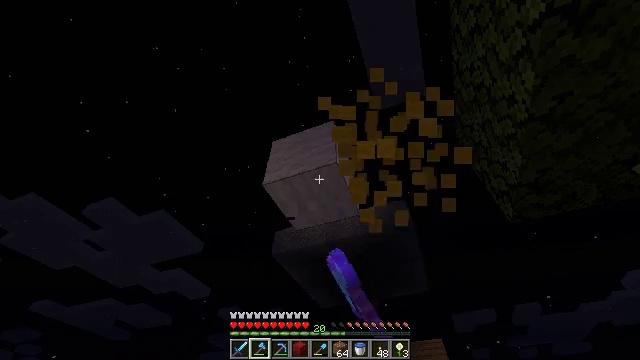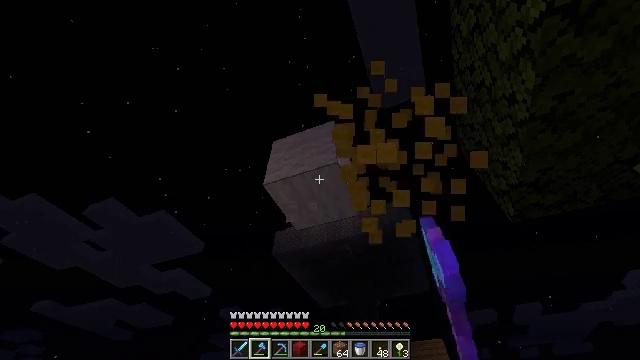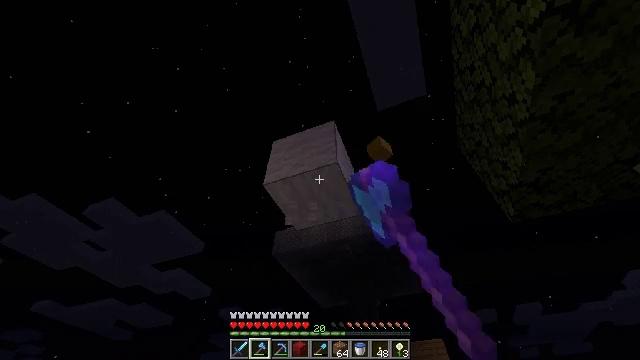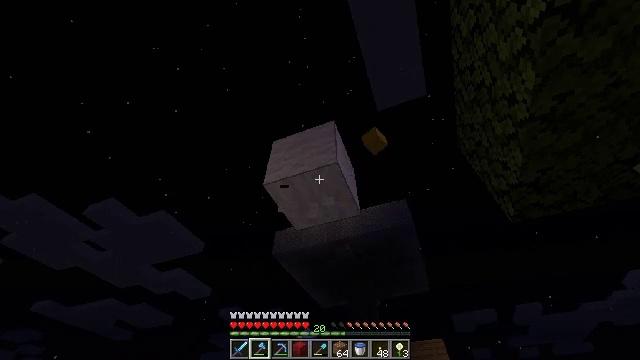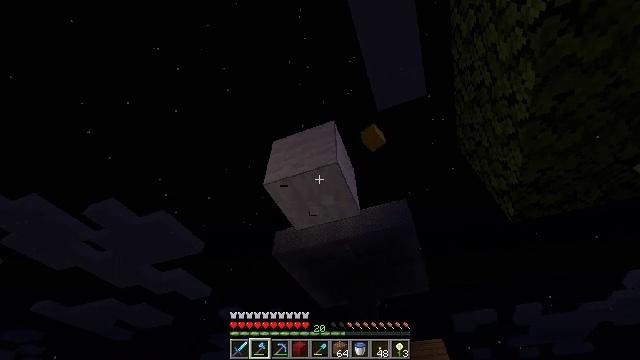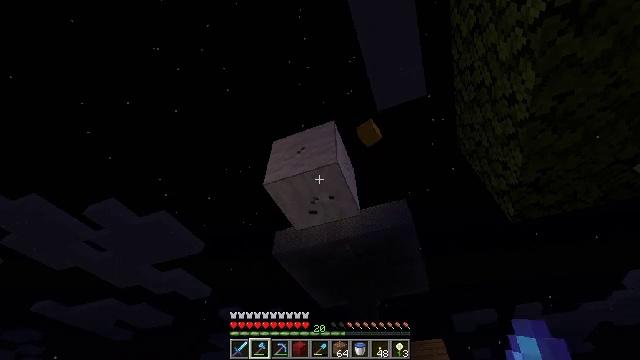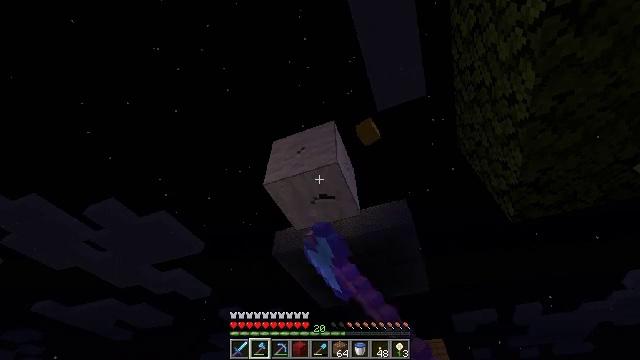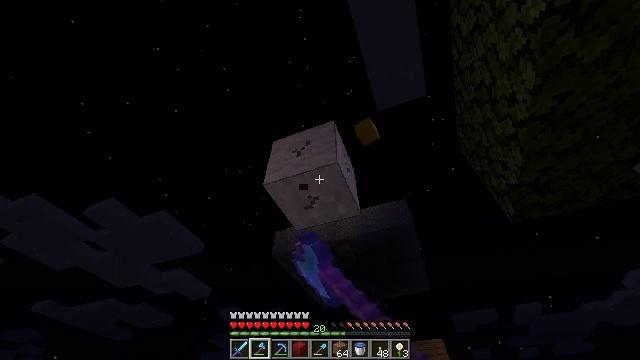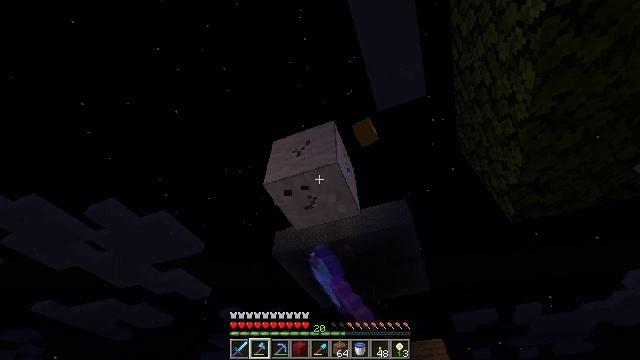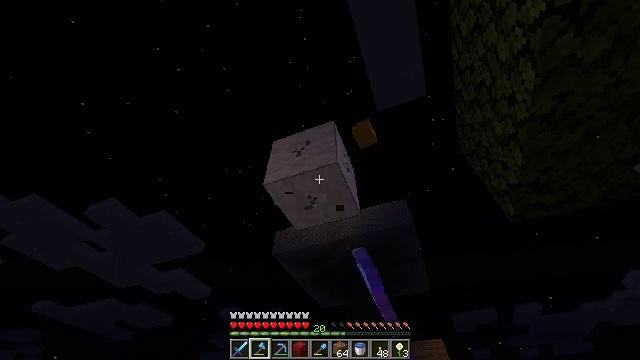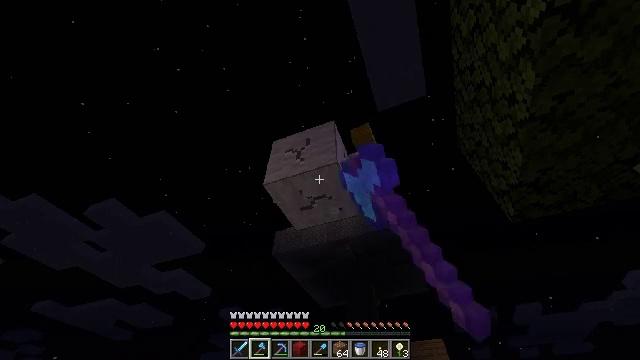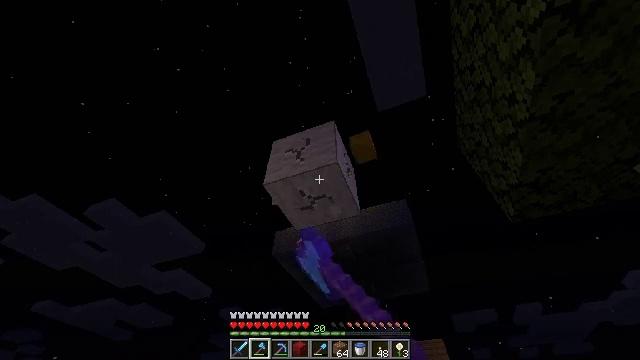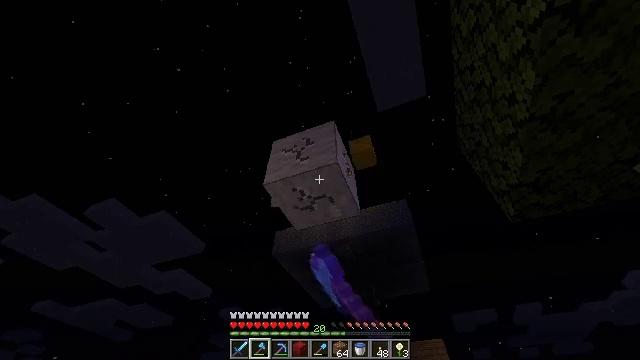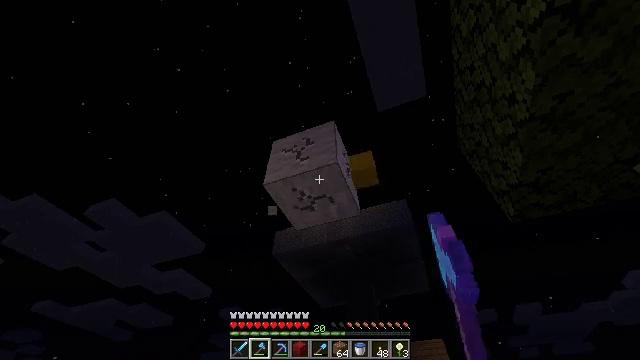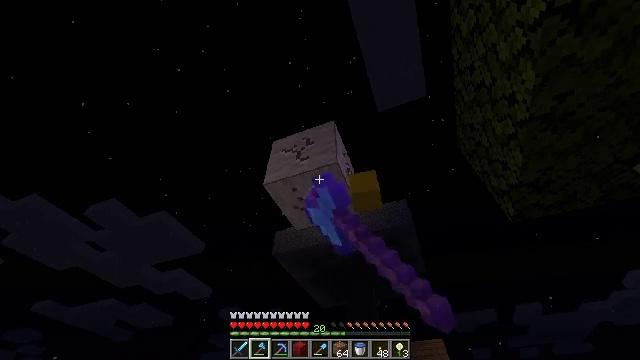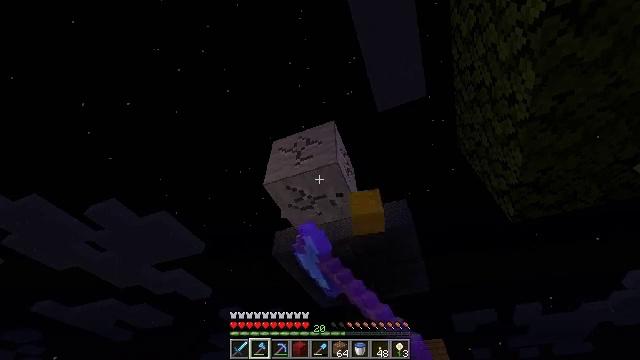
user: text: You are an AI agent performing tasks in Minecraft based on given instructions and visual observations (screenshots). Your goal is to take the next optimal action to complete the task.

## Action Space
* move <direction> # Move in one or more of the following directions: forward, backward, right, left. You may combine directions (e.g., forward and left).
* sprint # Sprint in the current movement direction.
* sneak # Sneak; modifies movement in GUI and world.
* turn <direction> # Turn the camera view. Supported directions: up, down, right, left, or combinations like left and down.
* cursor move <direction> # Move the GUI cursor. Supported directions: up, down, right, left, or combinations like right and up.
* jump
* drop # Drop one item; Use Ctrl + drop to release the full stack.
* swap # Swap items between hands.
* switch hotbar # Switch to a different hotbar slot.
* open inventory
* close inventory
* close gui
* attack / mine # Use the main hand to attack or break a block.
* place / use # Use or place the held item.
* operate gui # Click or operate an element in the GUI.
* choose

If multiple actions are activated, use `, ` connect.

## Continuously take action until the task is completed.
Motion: motion action
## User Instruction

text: Obtain white wool for building.
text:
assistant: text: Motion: attack / mine
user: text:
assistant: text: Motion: attack / mine
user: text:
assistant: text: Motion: attack / mine
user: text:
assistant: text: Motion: attack / mine
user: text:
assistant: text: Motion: attack / mine
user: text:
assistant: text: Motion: attack / mine
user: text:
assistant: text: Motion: attack / mine
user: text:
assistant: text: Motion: attack / mine
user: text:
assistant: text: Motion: attack / mine
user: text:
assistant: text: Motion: attack / mine
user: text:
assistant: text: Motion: attack / mine
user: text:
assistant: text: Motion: attack / mine
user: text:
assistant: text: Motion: attack / mine
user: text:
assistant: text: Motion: attack / mine
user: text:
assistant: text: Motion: attack / mine
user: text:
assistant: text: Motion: attack / mine
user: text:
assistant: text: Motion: attack / mine
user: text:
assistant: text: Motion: attack / mine
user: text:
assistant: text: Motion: attack / mine
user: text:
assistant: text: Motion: attack / mine
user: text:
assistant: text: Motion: attack / mine
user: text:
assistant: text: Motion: attack / mine
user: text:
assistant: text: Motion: attack / mine
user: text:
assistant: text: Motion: attack / mine
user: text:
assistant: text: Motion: attack / mine
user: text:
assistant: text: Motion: attack / mine
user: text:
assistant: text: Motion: attack / mine
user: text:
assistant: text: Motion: attack / mine
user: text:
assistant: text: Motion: attack / mine
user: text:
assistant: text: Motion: attack / mine